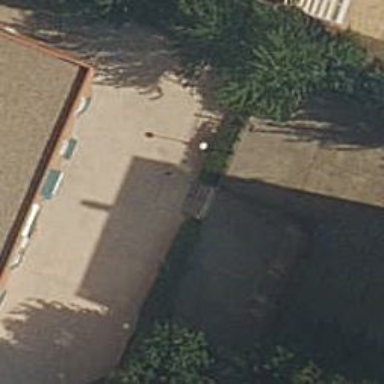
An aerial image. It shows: Paved steps.